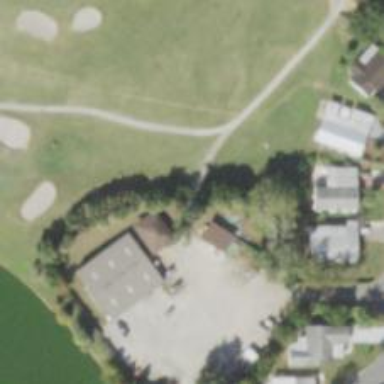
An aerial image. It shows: Golf cartpath that is also road path.